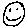
Label: smiley face